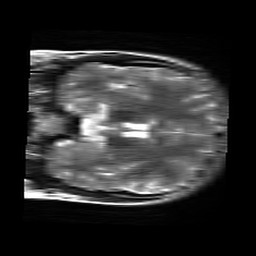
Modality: T2w
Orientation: coronal
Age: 19
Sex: female
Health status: healthy
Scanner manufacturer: siemens
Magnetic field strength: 3 T
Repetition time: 4.01 s
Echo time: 0.116 s